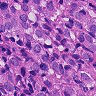
Metastatic tissue present: yes